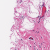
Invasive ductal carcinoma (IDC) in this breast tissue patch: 0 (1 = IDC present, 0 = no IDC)